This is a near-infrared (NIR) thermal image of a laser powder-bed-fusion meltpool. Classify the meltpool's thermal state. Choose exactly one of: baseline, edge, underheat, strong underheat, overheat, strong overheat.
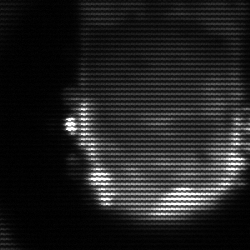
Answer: baseline